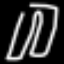
Label: pants